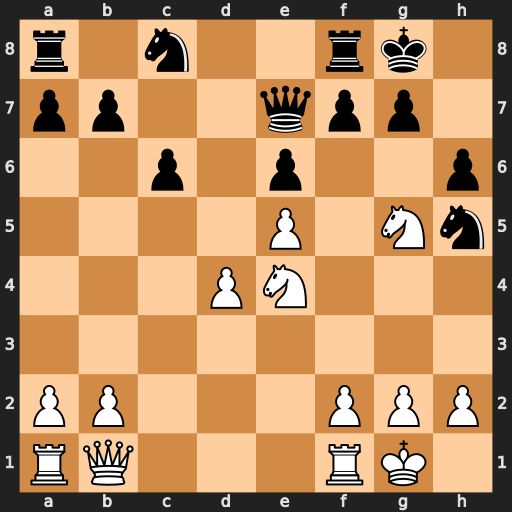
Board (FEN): r1n2rk1/pp2qpp1/2p1p2p/4P1Nn/3PN3/8/PP3PPP/RQ3RK1
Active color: w
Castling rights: -
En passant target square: -
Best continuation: Nf6+ Nxf6 exf6 hxg5 fxe7